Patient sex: F
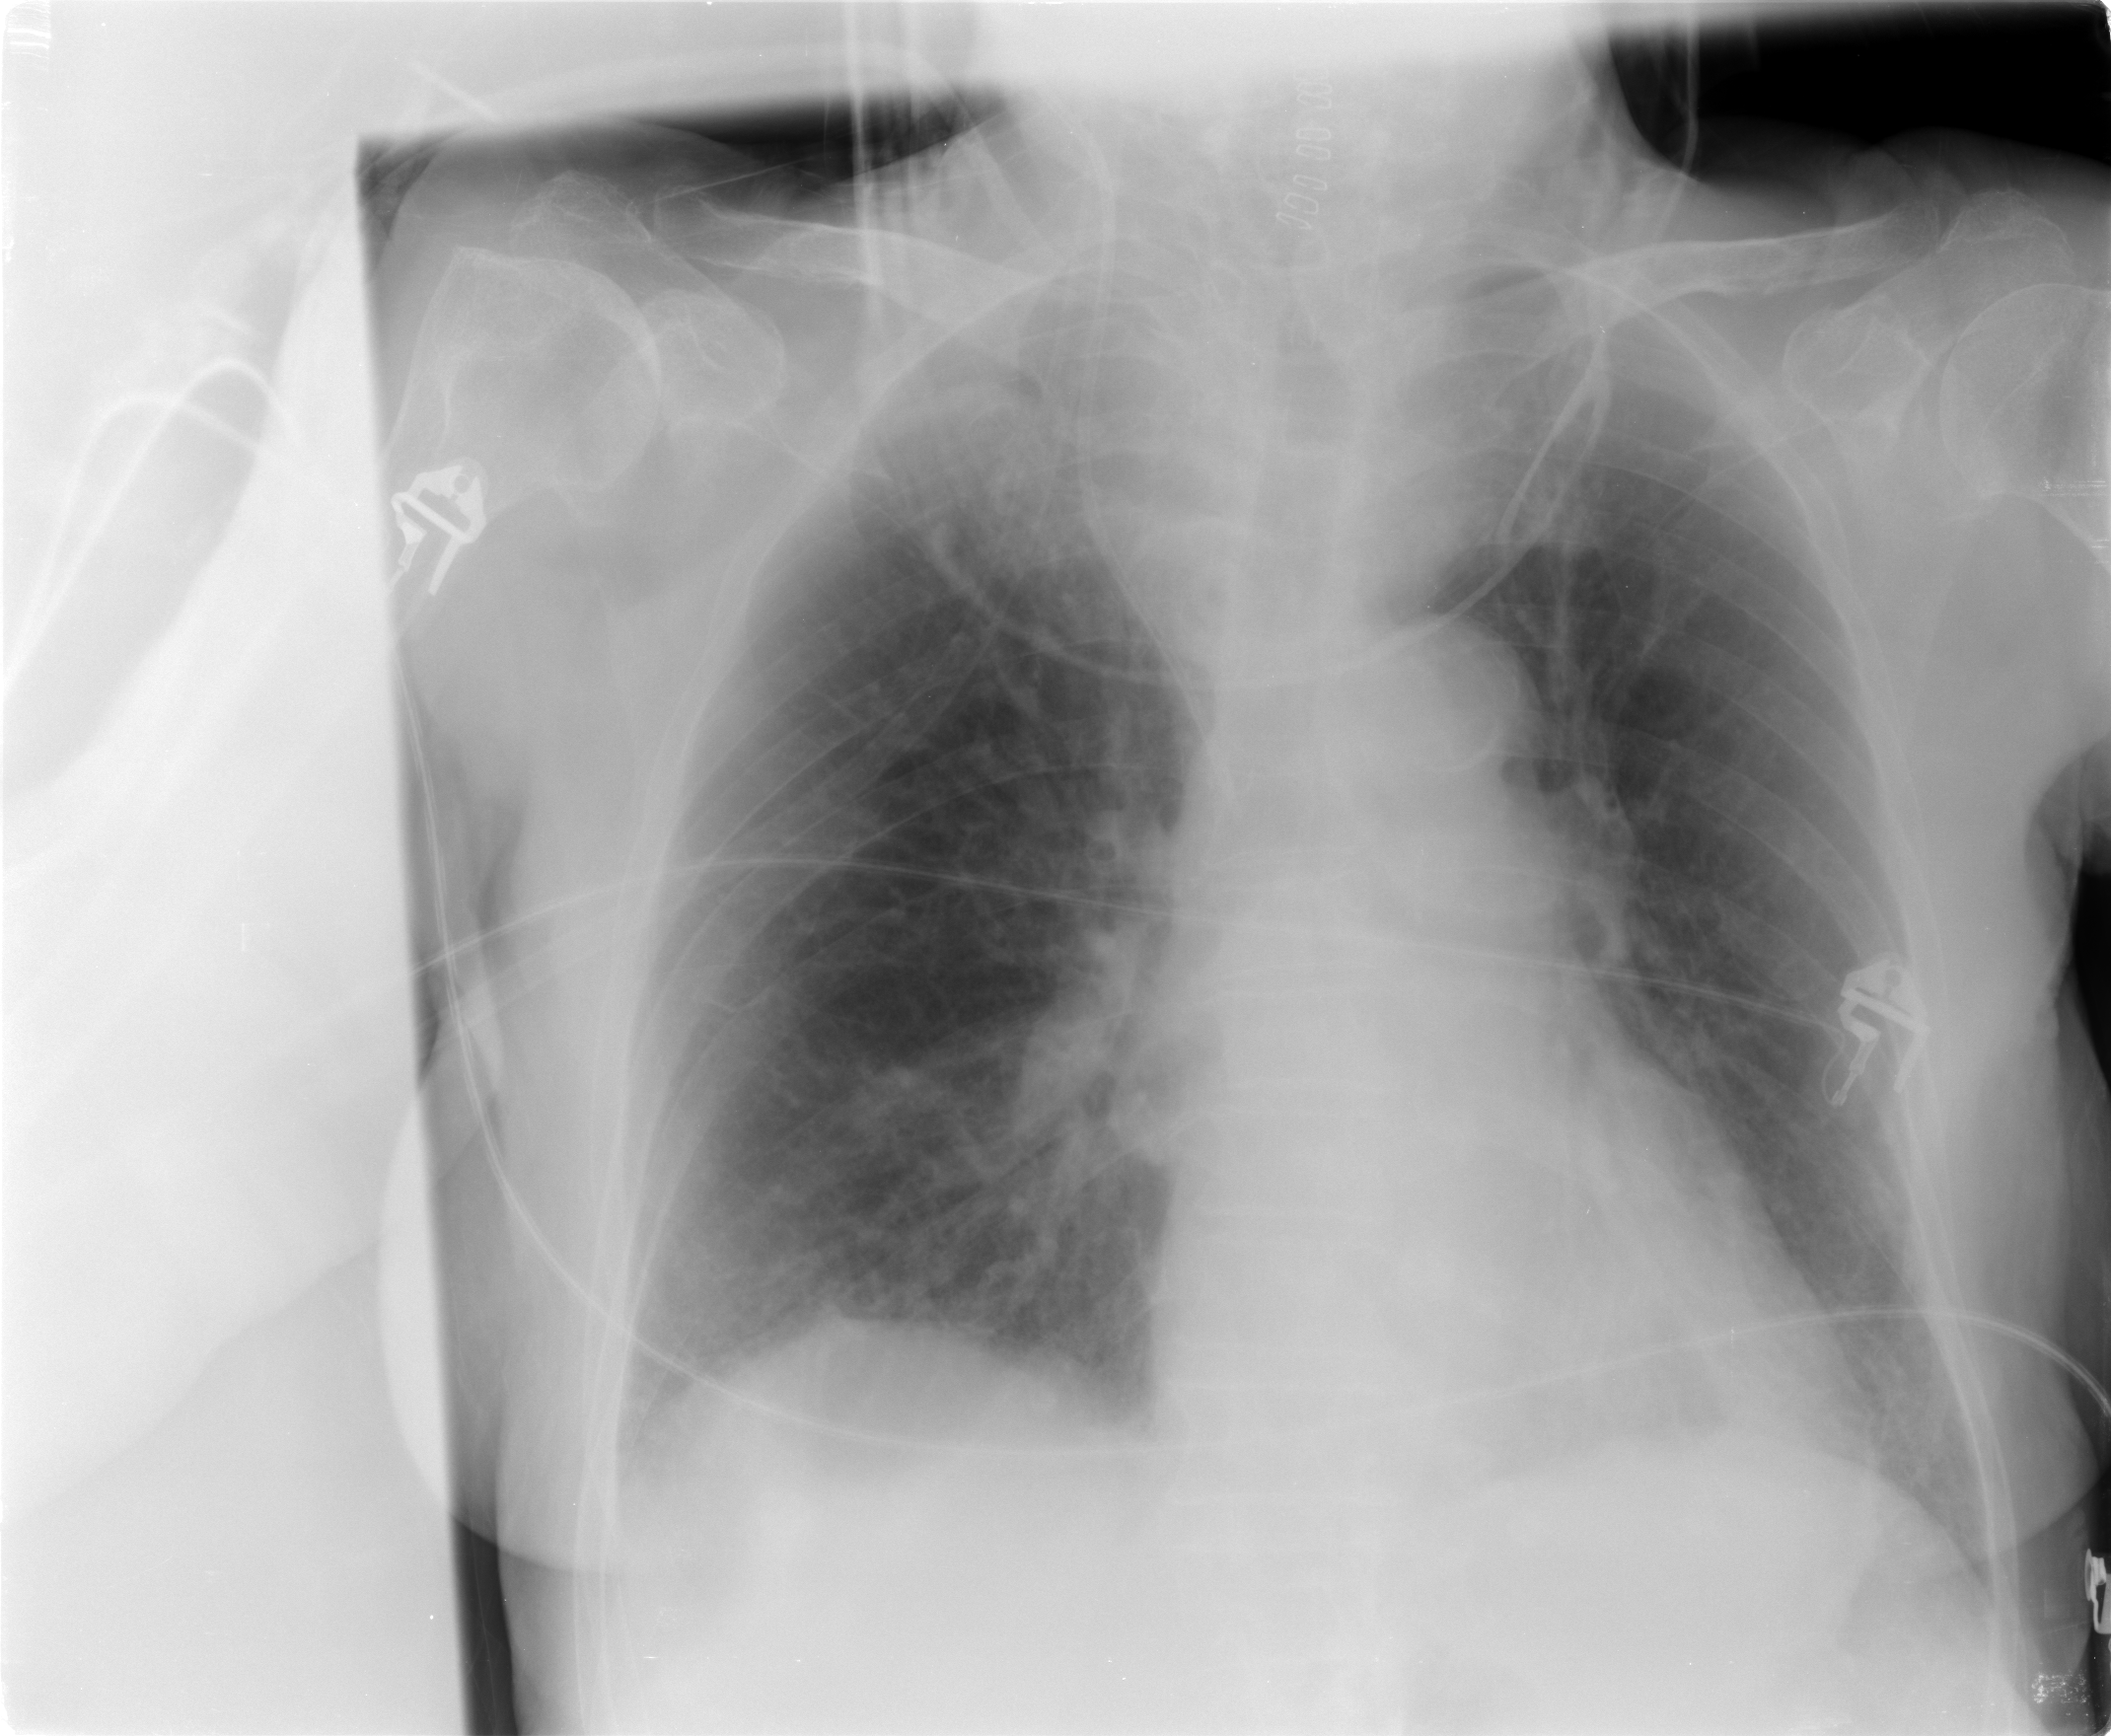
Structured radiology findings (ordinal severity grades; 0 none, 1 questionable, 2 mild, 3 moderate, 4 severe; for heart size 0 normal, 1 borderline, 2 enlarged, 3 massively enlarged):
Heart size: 0
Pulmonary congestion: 0
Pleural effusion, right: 0
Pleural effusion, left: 0
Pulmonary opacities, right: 1
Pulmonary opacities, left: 1
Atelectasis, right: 2
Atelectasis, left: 2